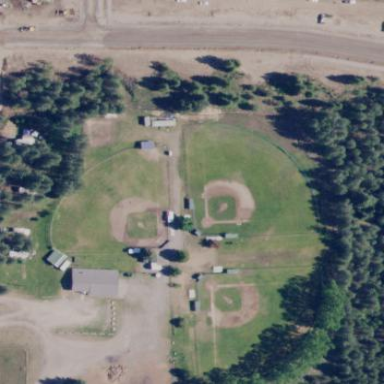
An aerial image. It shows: Baseball pitch for leisure land.